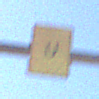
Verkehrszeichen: AnkuendigungOderFortsetzungUmleitungOhnePfeilsymbol
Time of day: MorningAfternoon
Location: Outdoor (Nature)
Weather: Clear
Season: NotSpecified
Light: Natural